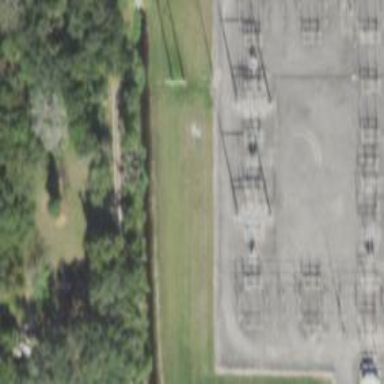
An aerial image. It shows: Switch used for power control.